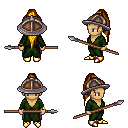
a pixel art fantasy rpg character, female body template, human, tanned skin, green robe, magenta pants, blonde extra-long topknot hairstyle, chain helm, bracelets, gold boots, spear, four views (front, back, left, right), 2x2 character sprite sheet, small pixel art, hard edges, no anti-aliasing